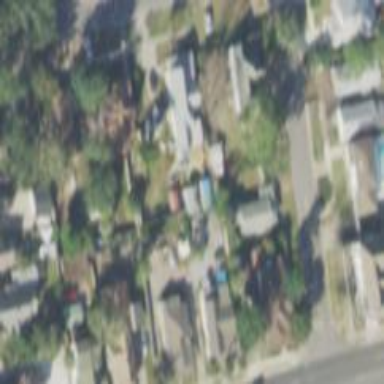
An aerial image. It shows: This residential area consists of single-family homes.